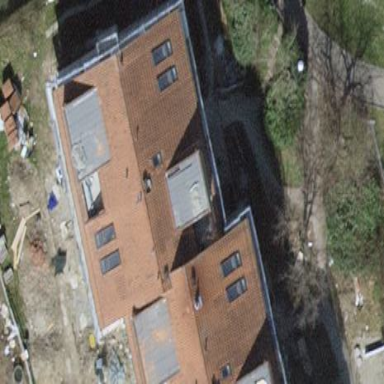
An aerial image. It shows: Apartments building with gabled tile roof.